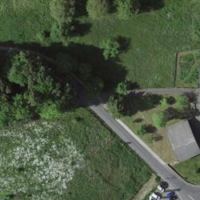
EUNIS habitat code: 24
Species observed at this site:
Meles meles